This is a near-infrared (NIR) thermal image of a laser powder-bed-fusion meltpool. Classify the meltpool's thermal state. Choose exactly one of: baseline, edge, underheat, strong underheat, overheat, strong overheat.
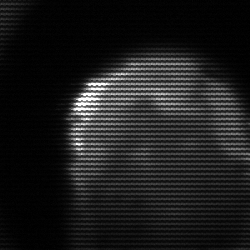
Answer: edge